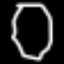
Label: octagon